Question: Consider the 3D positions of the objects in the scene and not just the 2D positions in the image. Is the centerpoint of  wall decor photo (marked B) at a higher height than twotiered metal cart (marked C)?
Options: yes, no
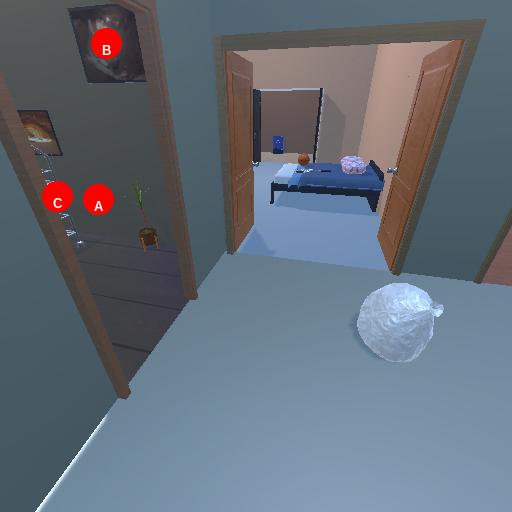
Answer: yes